Question:
I have inherited development of a Java/SWT application running on Windows only. One of the feature requests that I need to scope is a Google-chrome-type title bar in place of the SWT windows title bar. The application's tabs appear at the same level as the window control buttons.
My understanding is that I will need to:
- - -
I have a lot of experience with Java programming, GUI programming with Swing/AWT, and non-GUI C# programming. Windows GUI programming and SWT are new to me so I'm not sure where to start. The best I have found so far is a 2001 article on <URL>.
My biggest unknown is the best way to implement a custom Windows application-window.
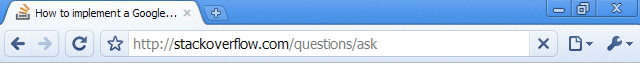
Answer: You can create a Shell instance without a TITLE flag and then render Google-chrome-like tabs manually. This way you can even create a <URL>